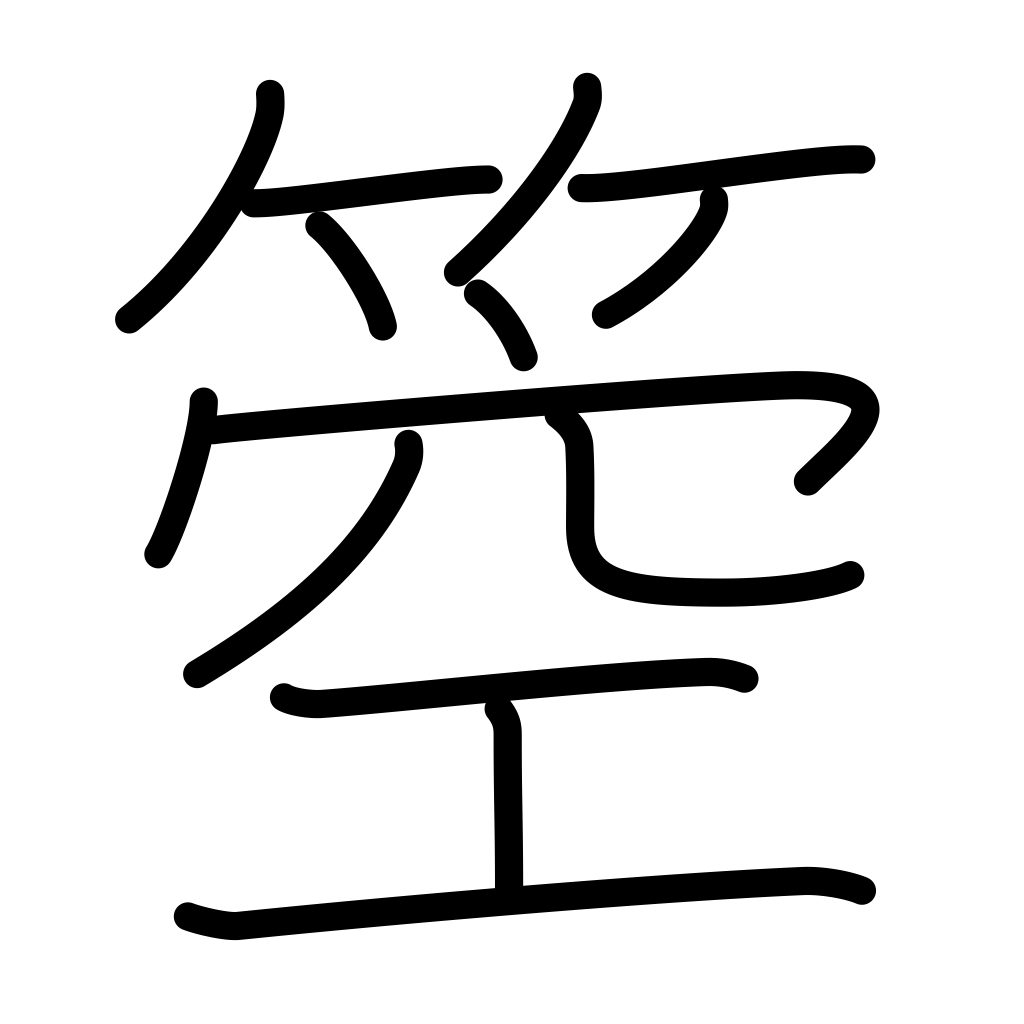
Meaning: type of harp